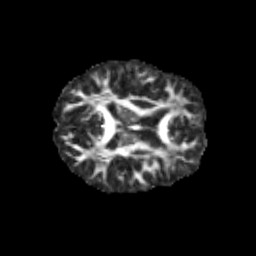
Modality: FA
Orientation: axial
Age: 12
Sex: female
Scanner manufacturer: siemens
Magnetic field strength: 3 T
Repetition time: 3.8 s
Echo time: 0.07 s